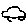
Label: car